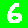
Digit: 6